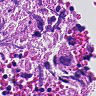
Metastatic tissue present: yes